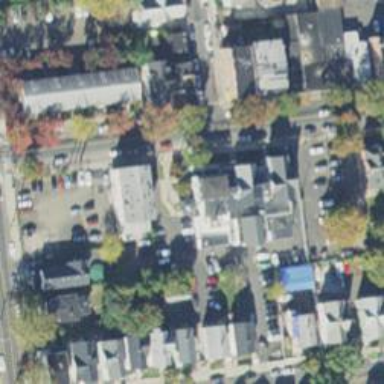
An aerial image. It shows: Pharmacy providing healthcare services.